Question: As shown in the image below, I can provide my little method with a lot of stuff. The thing is that I want to send in e.g. first name of the contact I'm currently on. The field doesn't seem to be able to read the contents of the boxes on the same form that the calling control is on.
The approach now is to execute the method without parameters and let it fetch it's own data as it pleases. However, I'd like it better if I could provide it with some junk. How can I send in dynamical parameters into it?
Should I go for dependencies? I've always thought of them as "stuff the method will see if you query for them" and not "parameters that will be sent in"...

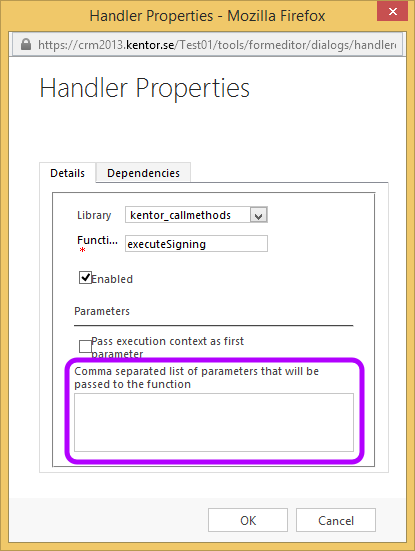
Answer: You can pass there any valid javascript statement - call to function etc.. For example 'Xrm.Page.getAttribute('name').getValue()' will pass current record name value as argument.
CRM takes whatever you type in the parameters field and puts as parameter to function call.